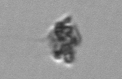
Label: detritus